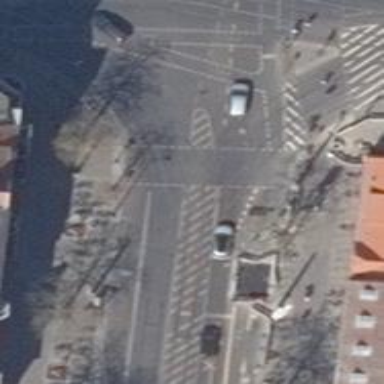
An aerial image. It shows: Crossing on the footway with traffic signals.